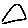
Label: triangle